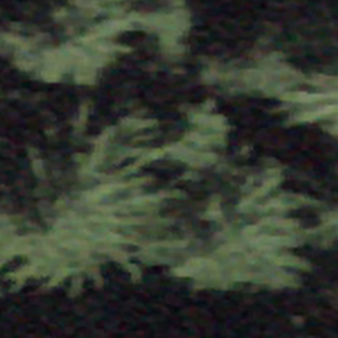
Label: other